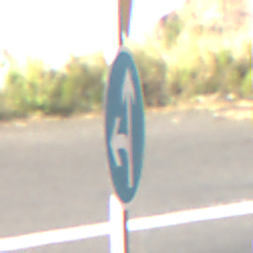
Verkehrszeichen: VorgeschriebeneFahrtrichtungGeradeausOderLinks
Zusatzzeichen oben: VorfahrtGewaehren
Umgebung: Outdoor, RoadRail
Tageszeit: MorningAfternoon
Wetter: PartlyCloudy
Licht: Natural
Jahreszeit: NotSpecified
Kontrast: HighContrast